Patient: sex M, age 42
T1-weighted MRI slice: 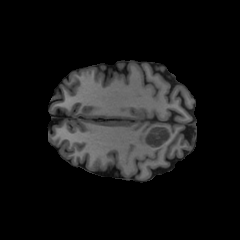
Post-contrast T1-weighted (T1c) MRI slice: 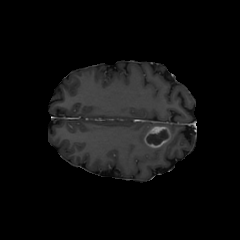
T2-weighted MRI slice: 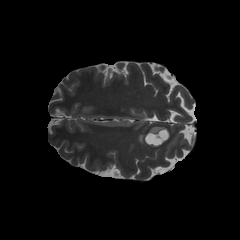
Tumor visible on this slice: yes
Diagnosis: Glioblastoma, IDH-wildtype
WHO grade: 4